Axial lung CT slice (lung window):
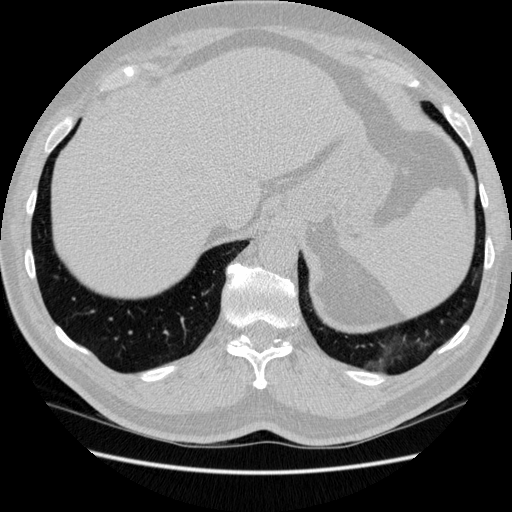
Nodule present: no